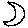
Label: moon